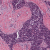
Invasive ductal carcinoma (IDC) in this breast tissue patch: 1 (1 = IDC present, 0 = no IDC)